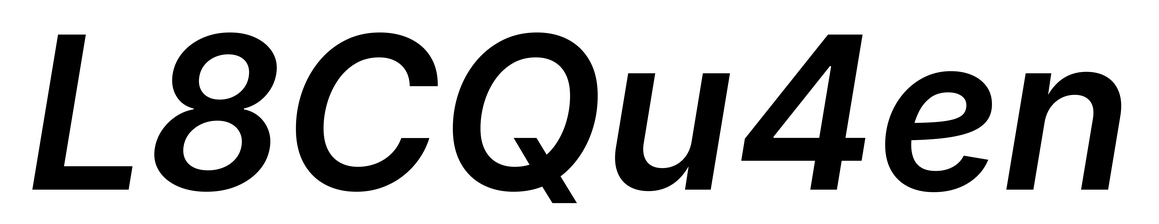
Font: Inter-Italic_SemiBold_Italic